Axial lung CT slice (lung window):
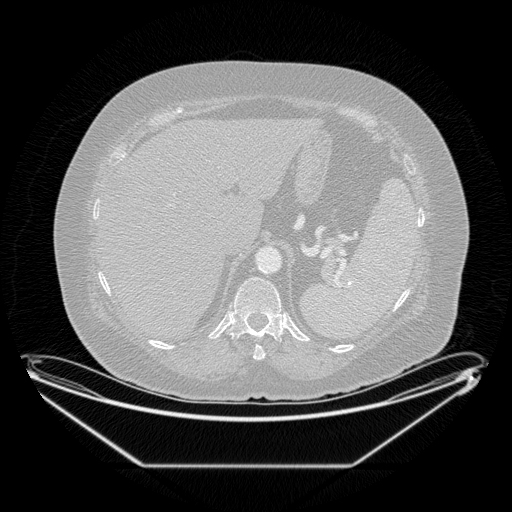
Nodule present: no